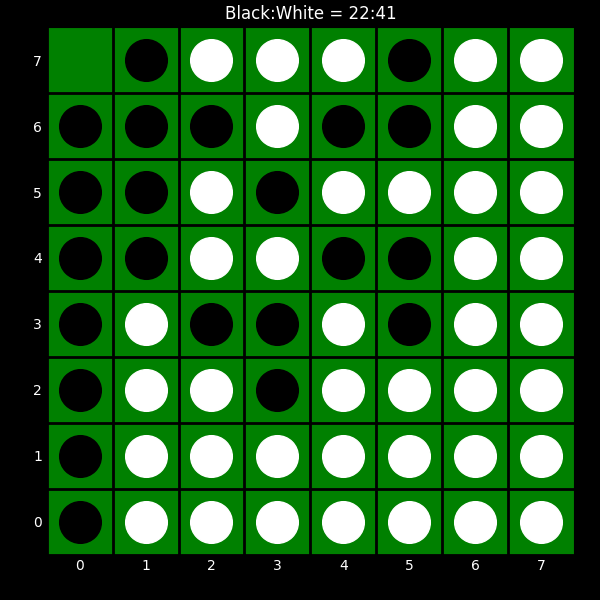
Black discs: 22
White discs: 41